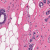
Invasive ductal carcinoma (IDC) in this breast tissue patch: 0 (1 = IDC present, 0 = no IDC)